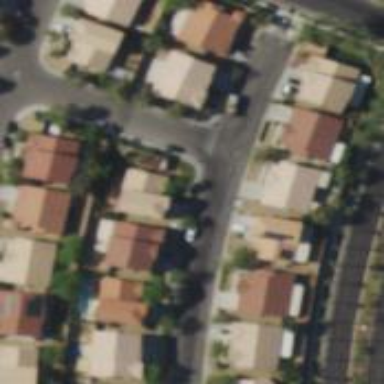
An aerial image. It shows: Residential road.